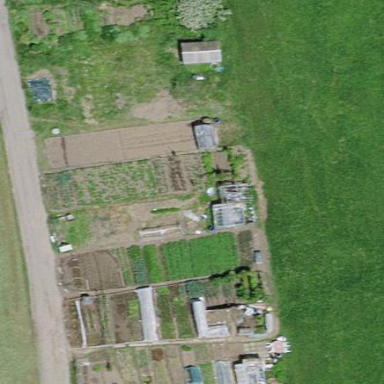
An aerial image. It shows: Plot within allotments.